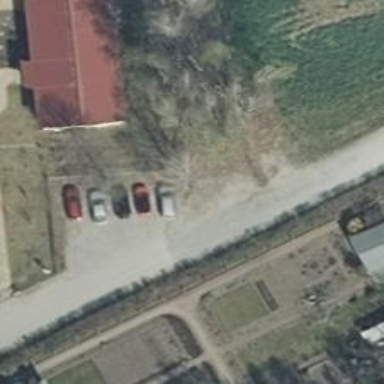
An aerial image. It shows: Parking area.